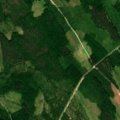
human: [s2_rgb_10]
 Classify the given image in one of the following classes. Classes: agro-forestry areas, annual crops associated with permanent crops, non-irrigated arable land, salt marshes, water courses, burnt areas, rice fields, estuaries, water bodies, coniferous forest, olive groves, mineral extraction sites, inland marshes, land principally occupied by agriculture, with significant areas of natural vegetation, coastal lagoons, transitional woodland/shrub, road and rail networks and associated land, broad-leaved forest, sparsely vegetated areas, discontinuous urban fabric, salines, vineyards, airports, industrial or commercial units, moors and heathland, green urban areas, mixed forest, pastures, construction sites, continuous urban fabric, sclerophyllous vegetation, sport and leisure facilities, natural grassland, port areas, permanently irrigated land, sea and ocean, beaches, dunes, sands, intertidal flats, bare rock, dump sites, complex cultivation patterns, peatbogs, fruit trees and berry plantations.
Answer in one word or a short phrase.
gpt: coniferous forest, mixed forest, transitional woodland/shrub